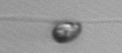
Label: flagellate